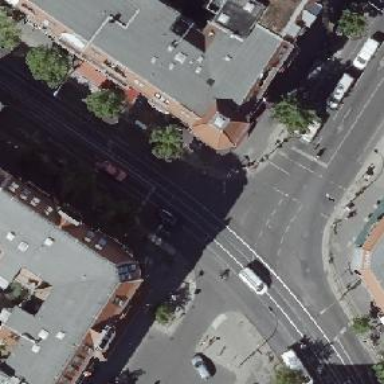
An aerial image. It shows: Road with traffic signals.